Question: I have an app which has a different UI for portrait and landscape. I've heard wonderful things about Auto Layout but in all my readings it seems to handle simple cases, where UI widgets resize and reposition simply. In my UI UI widgets move. Is this a case where I should try and get auto layout to work or should I just make 2 xibs and be done with it?

You can see in the portrait version that the green element is below the magenta one, but it is above it and next to the orange one in the landscape orientation.
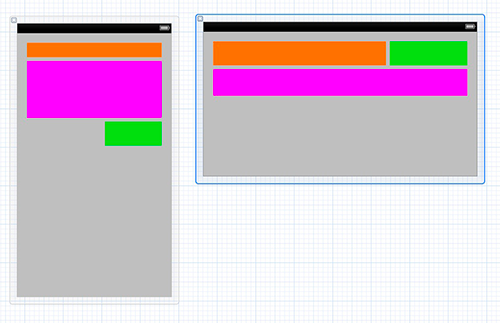
Answer: Sorry, one auto layout setting will not allow you to rearrange views like that. You could still use auto-layout for positioning and spacing, but you'll need two sets of settings.
You could still use one xib file and change the auto layout settings at run time, but most likely multiple xibs makes more sense because you'll be able to see and edit your UI WYSIWYG style.
Also, take a look at iOS 9's new <URL>.